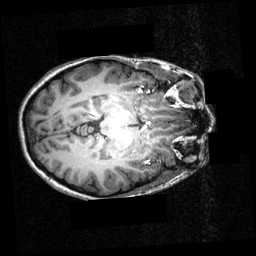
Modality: T1w
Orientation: axial
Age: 24
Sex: female
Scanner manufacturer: siemens
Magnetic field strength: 3.951 T
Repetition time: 1.5 s
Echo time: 0.00335 s